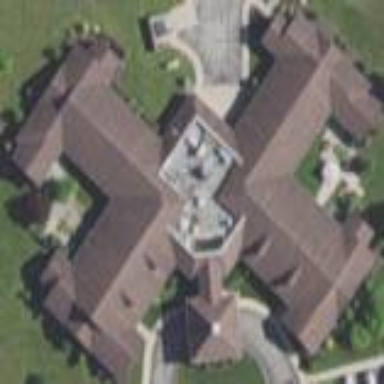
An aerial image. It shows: Office building serving as nursing home.